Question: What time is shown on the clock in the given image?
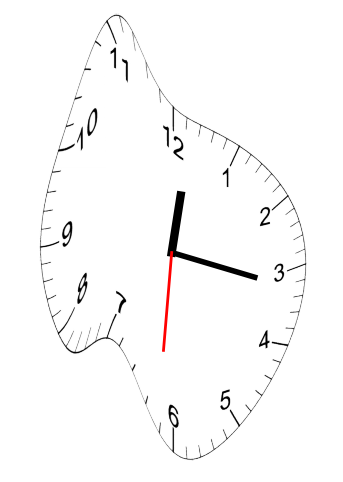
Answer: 12:16:31